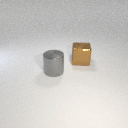
large gray metal cylinder to the left of large brown metal cube